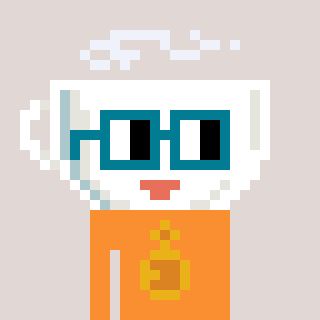
a pixel art character with square dark green glasses, a mug-shaped head and a orange-colored body on a warm background